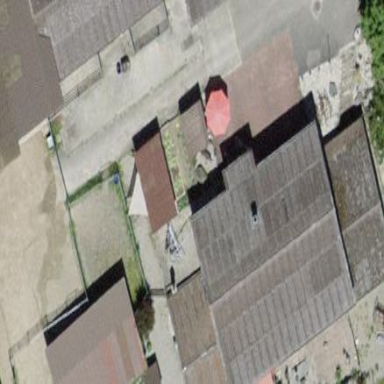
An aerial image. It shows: Residential building.